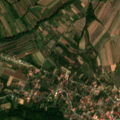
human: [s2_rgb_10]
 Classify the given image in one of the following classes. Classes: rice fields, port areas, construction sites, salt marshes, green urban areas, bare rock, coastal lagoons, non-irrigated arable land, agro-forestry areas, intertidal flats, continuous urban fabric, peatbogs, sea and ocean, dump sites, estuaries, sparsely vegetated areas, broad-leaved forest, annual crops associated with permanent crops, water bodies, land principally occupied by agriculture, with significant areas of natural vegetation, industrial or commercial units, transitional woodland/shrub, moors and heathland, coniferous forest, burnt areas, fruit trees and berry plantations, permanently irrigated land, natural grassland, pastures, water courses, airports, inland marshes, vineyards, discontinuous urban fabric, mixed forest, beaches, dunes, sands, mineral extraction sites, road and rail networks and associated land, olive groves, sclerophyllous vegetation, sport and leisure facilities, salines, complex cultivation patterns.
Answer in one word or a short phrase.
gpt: discontinuous urban fabric, non-irrigated arable land, complex cultivation patterns, land principally occupied by agriculture, with significant areas of natural vegetation, broad-leaved forest